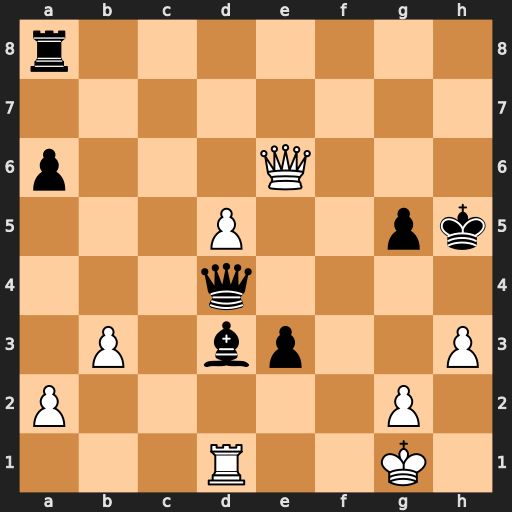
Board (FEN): r7/8/p3Q3/3P2pk/3q4/1P1bp2P/P5P1/3R2K1
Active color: w
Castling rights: -
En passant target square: -
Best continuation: Qg4+ Qxg4 hxg4+ Kxg4 Rxd3